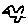
Label: bird